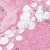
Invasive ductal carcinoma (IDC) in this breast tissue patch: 0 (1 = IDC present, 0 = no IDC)